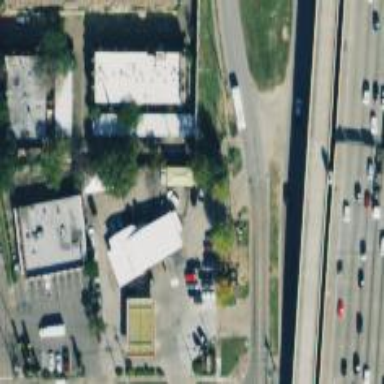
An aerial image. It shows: Convenience shop.